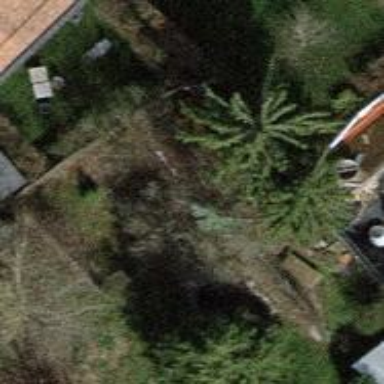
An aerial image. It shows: Evergreen needle-leaved tree.